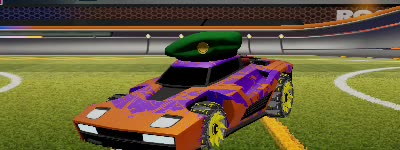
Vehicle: breakout